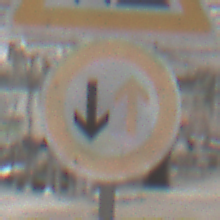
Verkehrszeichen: VorrangDesGegenverkehrs
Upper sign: Arbeitsstelle
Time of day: Midday
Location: Roofed (Special)
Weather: Overcast
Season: NotSpecified
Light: Natural